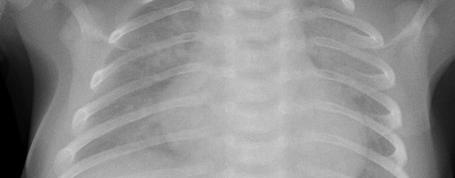
Diagnosis: PNEUMONIA